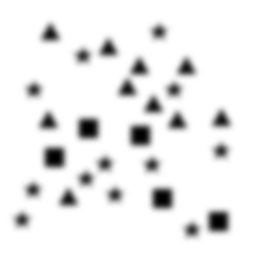
Squares: 5
Triangles: 10
Stars: 12
Total shapes: 27